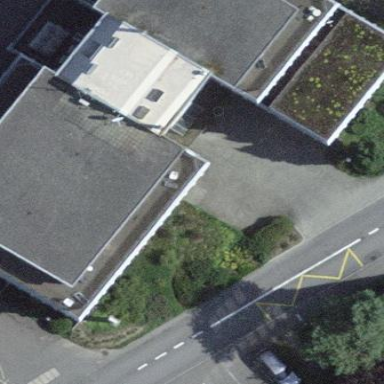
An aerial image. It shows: Dormitory building with flat roof.